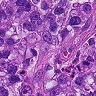
Metastatic tissue present: yes